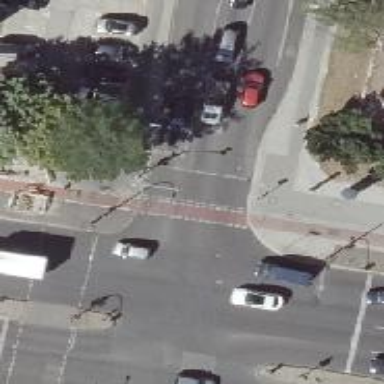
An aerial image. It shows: Cycleway with asphalt surface. There is crossing with traffic signals for cyclists.